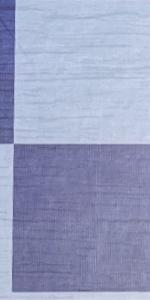
Label: Empty